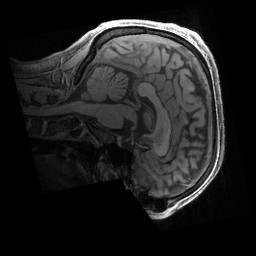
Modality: T1w
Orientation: sagittal
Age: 32
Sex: male
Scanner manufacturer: siemens
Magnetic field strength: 3 T
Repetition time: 2.4 s
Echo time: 0.00241 s